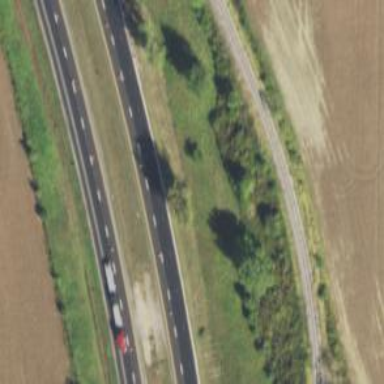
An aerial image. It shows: View of motorway.